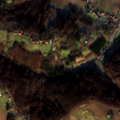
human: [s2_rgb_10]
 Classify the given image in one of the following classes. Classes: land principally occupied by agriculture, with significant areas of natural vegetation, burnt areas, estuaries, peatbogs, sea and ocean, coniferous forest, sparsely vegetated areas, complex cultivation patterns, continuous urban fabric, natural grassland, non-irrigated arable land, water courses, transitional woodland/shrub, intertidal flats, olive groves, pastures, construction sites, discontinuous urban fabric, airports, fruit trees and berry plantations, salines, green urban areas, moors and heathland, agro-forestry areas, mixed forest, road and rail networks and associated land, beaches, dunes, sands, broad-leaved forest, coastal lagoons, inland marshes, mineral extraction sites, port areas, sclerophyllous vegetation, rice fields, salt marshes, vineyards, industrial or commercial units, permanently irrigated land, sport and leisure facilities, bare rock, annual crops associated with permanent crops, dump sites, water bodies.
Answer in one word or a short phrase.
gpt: discontinuous urban fabric, non-irrigated arable land, complex cultivation patterns, land principally occupied by agriculture, with significant areas of natural vegetation, broad-leaved forest, mixed forest